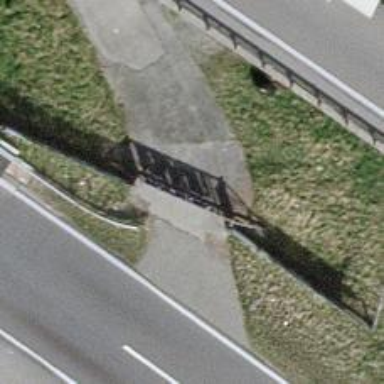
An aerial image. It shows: Gate.